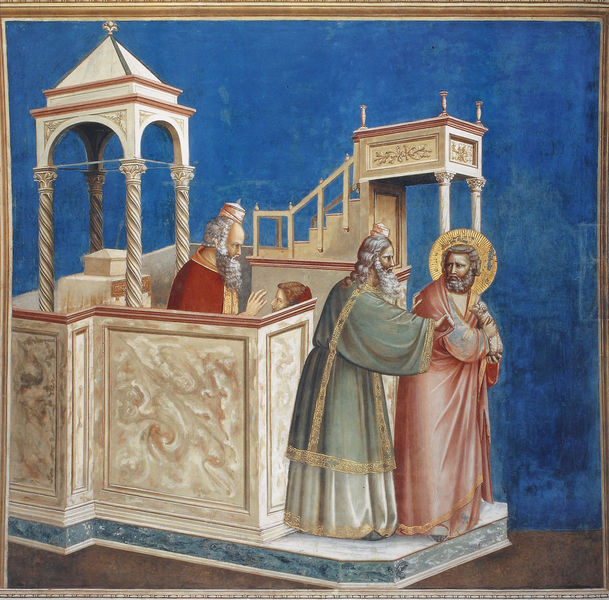
Titel: Arenakapelle / Scrovegni-Kapelle
Künstler: Giotto di Bondone
Standort: Padua, Arenakapelle (EU - I - Venetien)
Schlagwörter: blau, gemälde, hand, mann, grün, sitzen, grau, männer, raum, säulen, rot, gespräch, bart, architektur, gelehrte, hände, kirche, gold, renaissance, turm, italien, mauer, treppe, ornamente, wandmalerei, robe, adam, lamm, antike, abschied, heiligenschein, kanzel, jesus, priester, kapelle, baldachin, heiliger, heilige, fresko, heilig, beichte, trennwand, apostel, blattgold, chritlich, mittelanter